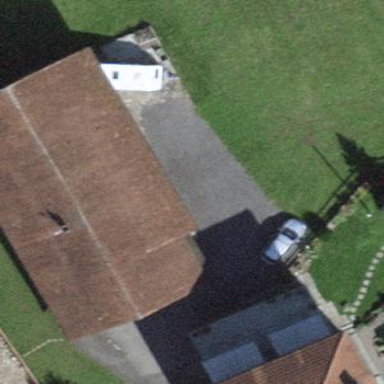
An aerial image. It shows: Rural barn.